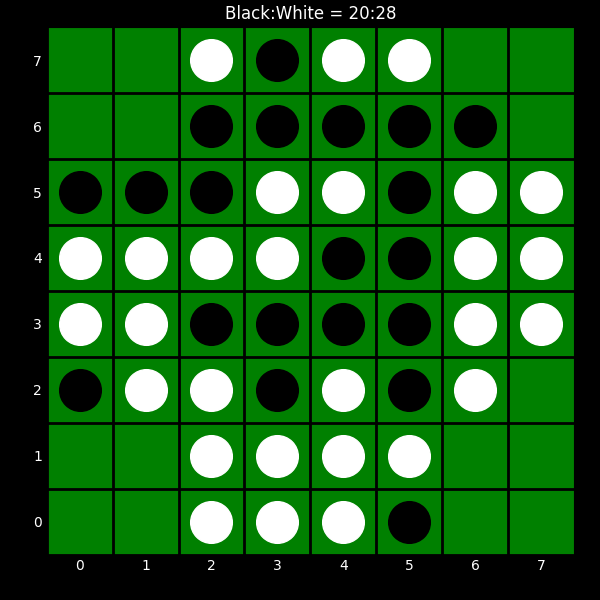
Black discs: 20
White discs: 28